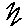
Label: zigzag